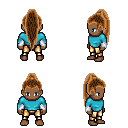
a pixel art fantasy rpg character, male body template, human, dark skin, teal long-sleeve shirt, gold greaves, brown extra-long topknot hairstyle, white cloth bracers, four views (front, back, left, right), 2x2 character sprite sheet, small pixel art, hard edges, no anti-aliasing